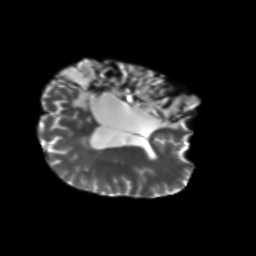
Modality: T2w
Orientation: axial
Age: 48
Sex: male
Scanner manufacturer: siemens
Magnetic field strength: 3 T
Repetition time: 5.47 s
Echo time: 0.0854 s